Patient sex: M
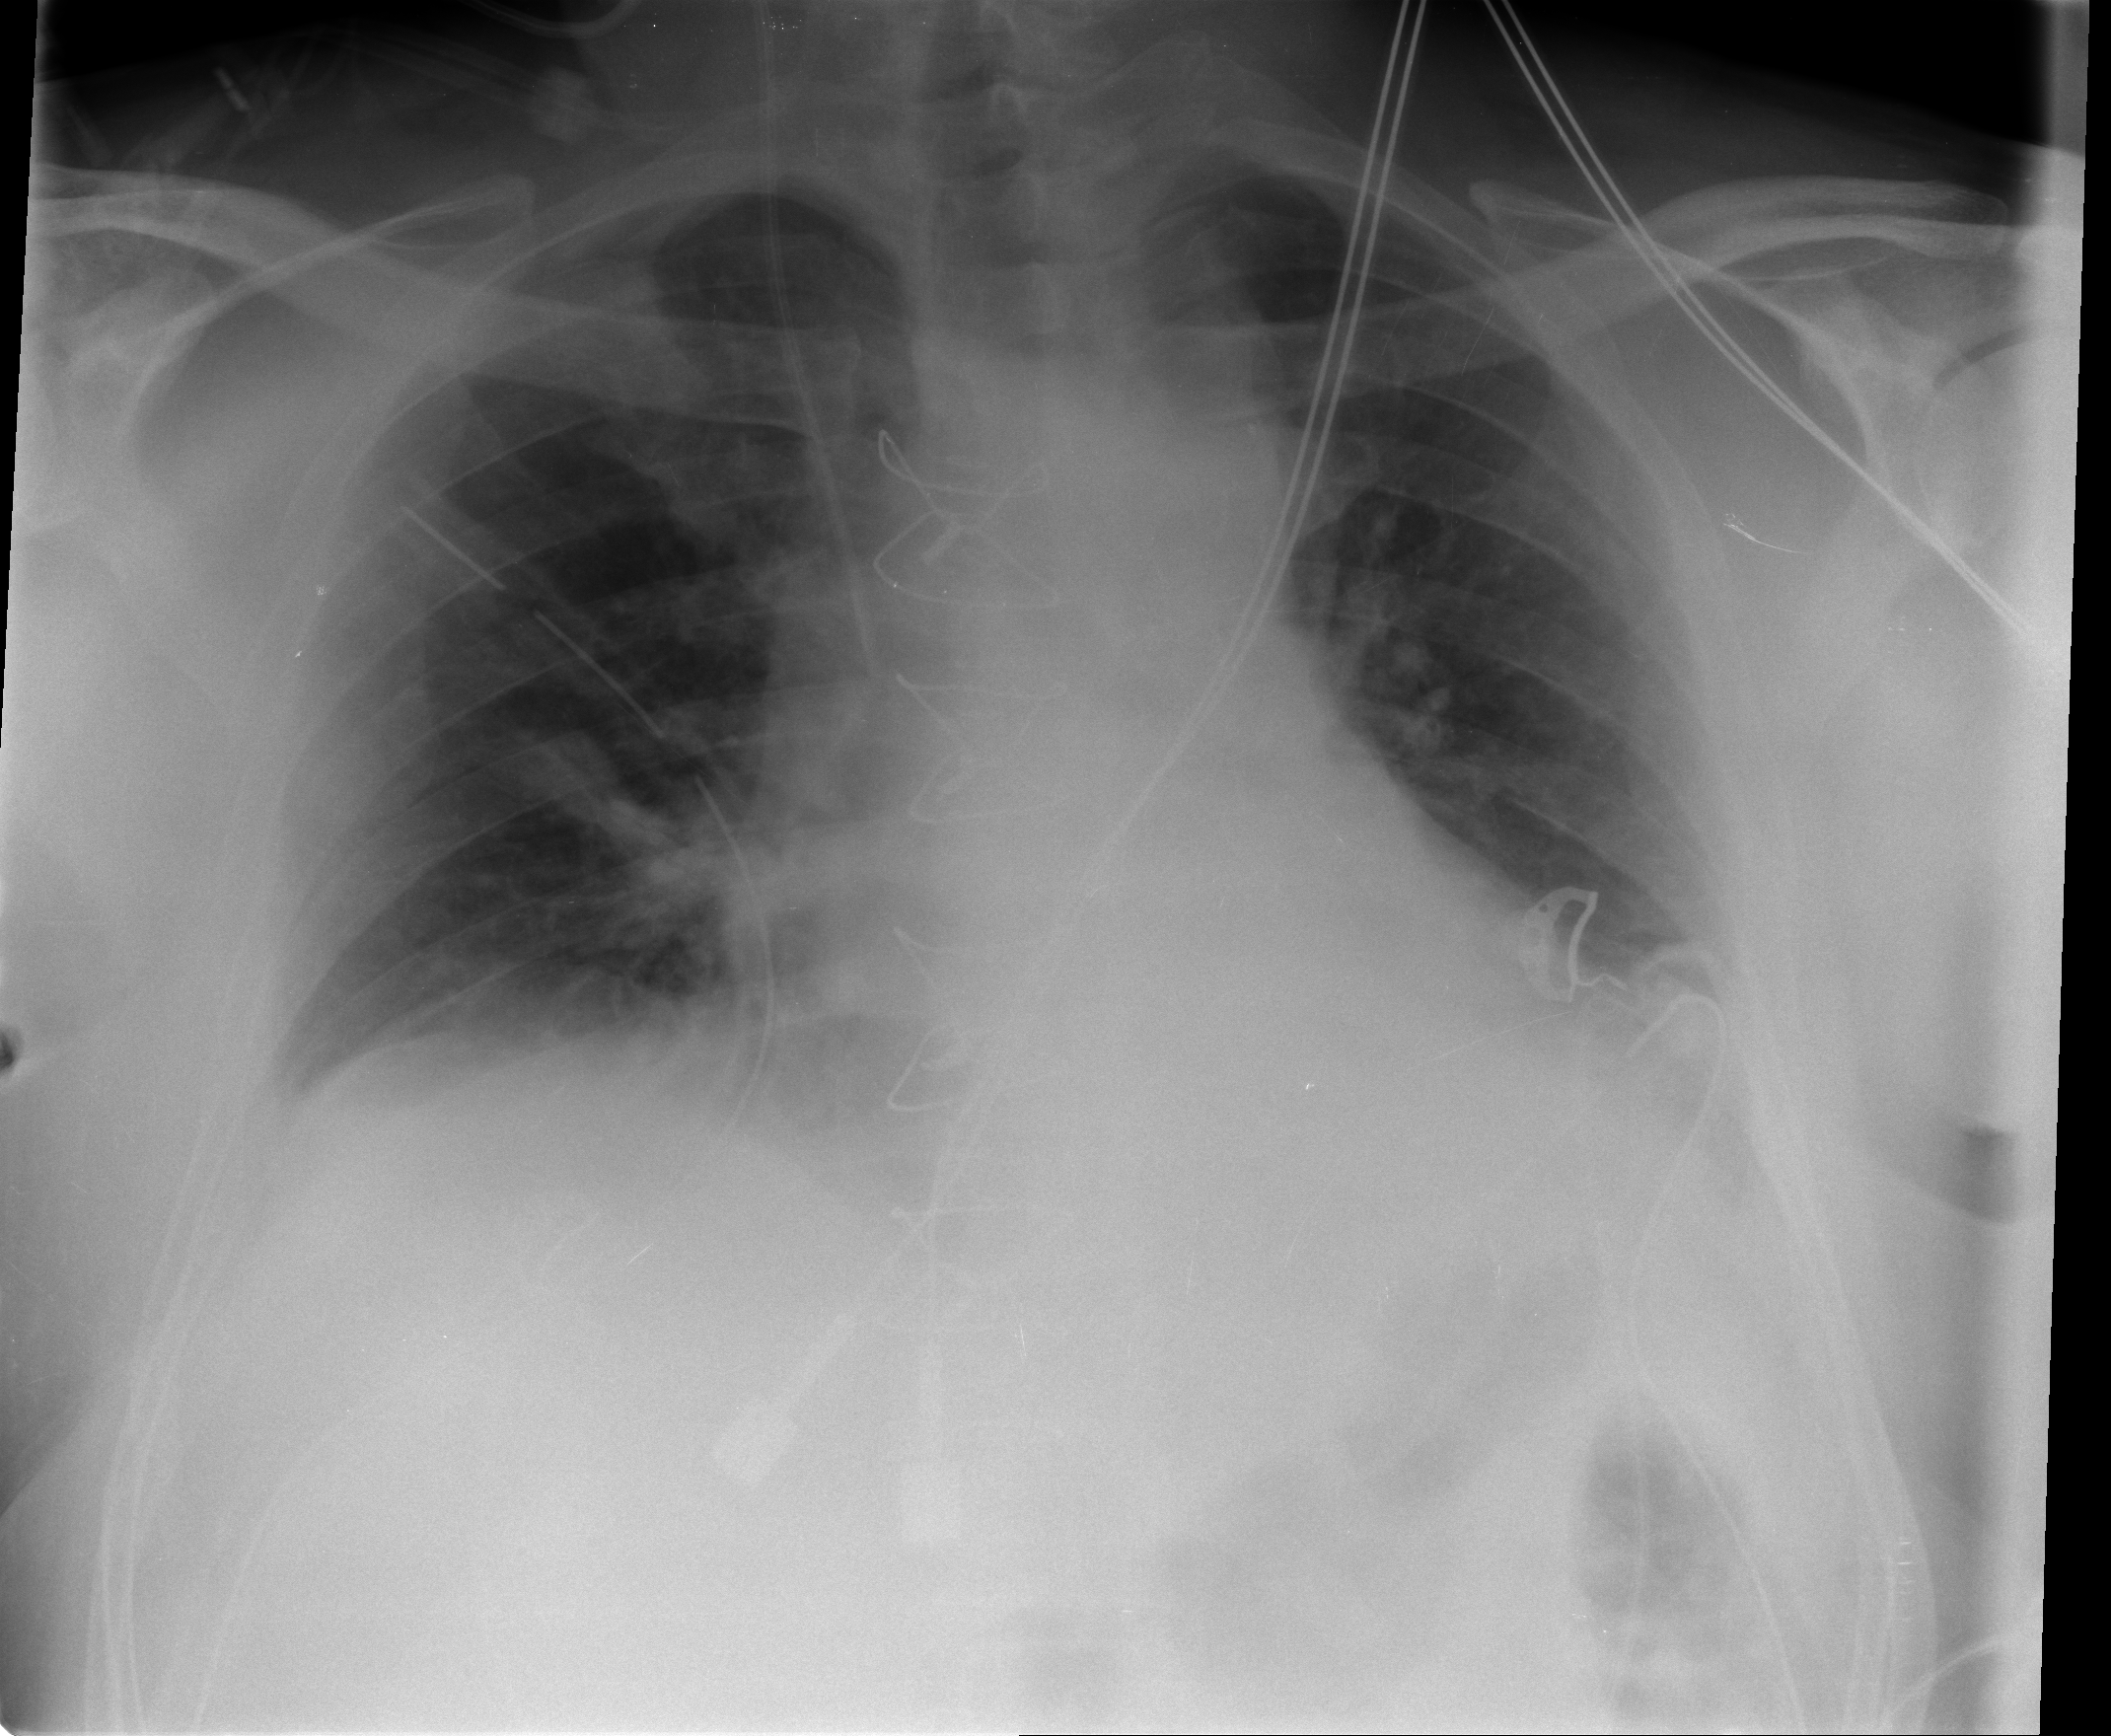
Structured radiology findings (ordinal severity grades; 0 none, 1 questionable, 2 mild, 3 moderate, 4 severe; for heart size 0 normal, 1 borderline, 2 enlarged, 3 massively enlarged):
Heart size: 2
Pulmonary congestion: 1
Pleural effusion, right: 0
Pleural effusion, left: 1
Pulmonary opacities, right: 0
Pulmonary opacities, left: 0
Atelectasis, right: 1
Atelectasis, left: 1